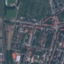
Land use / land cover: Residential